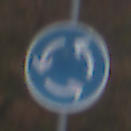
Verkehrszeichen: Kreisverkehr
Umgebung: Outdoor, Nature
Tageszeit: MorningAfternoon
Wetter: Overcast
Licht: Natural
Jahreszeit: NotSpecified
Kontrast: LowContrast